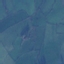
Label: Pasture